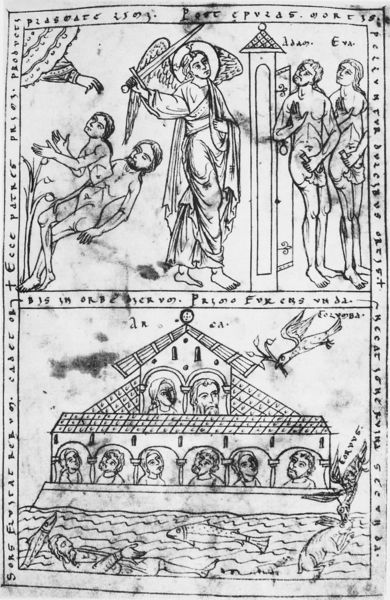
Titel: Chronik oder die Geschichte der zwei Staaten (Chronica sive Historia de Duabus Civitatibus)
Künstler: Otto von Freising
Institution: Jena, Universitätsbibliothek
Schlagwörter: gott, himmel, nackt, wasser, wolken, menschen, männer, weiss, zeichnung, haus, tiere, bibel, rahmen, taube, engel, schiff, schrift, papier, flut, adam, eva, paradies, schwarzweiß, schwert, text, flur, fisch, jesus, vertreibung, erzengel, szenen, adam und eva, fische, michael, mee, arche, noah, ölzweig, sinnflut, erschaffung, manner, arsche